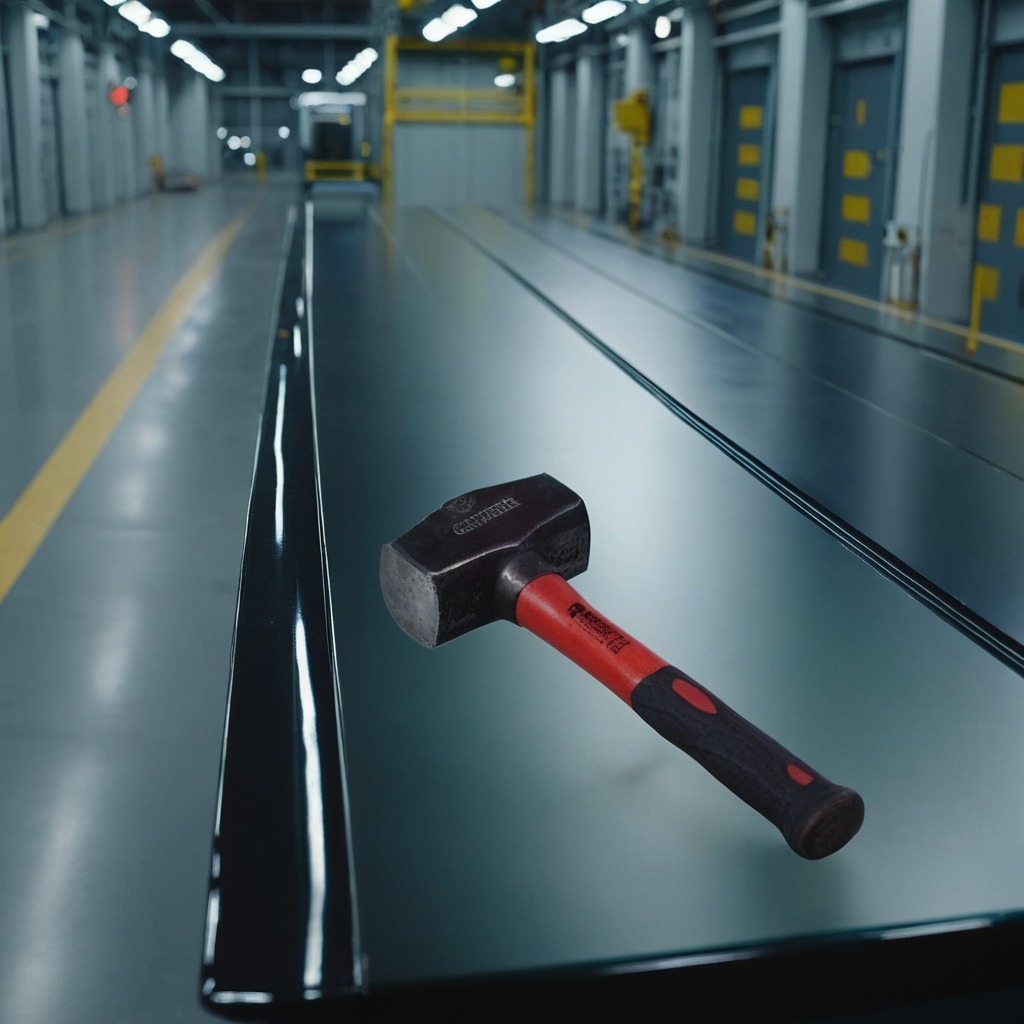
A hammer lying on a table in a ship maintenance bay industrial lighting.